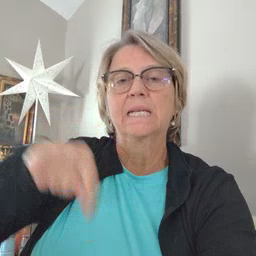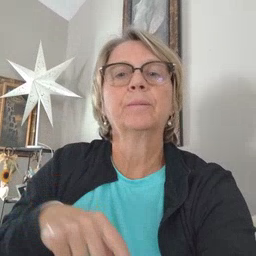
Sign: feet